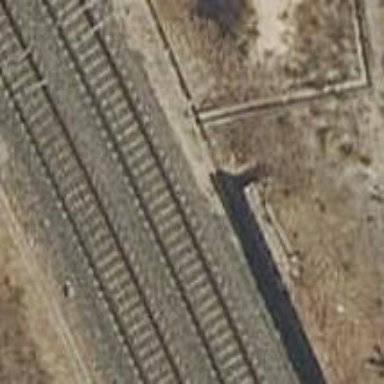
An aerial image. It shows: Railway track with contact line for electrification.